Field crop: tomato
Growth stage: 1
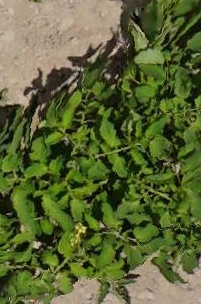
Species: tomato